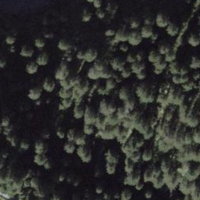
EUNIS habitat code: 43
Species observed at this site:
Astrantia major